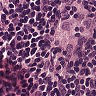
Metastatic tissue present: no